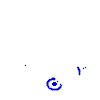
Particle: kaon